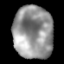
Tissue: lung
Cell type: Others
Senescence score: 0.2433
Nuclear area (px): 2057
Mean DAPI intensity: 148.272